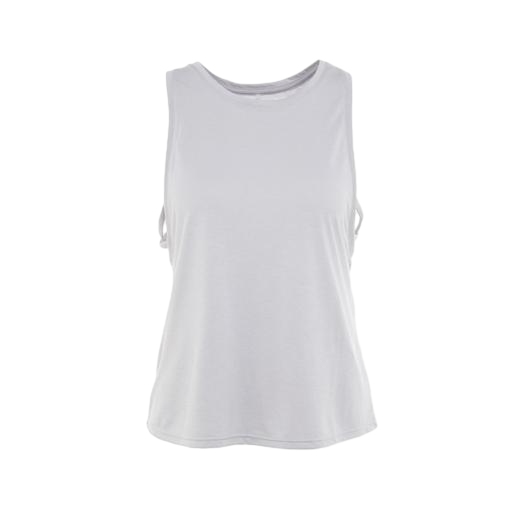
white tie-front tank, gray elevated tank top, white active my zone tank top, white background